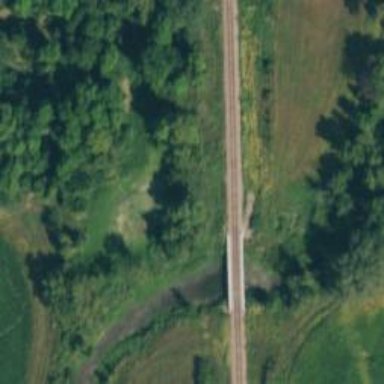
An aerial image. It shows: Railway bridge.